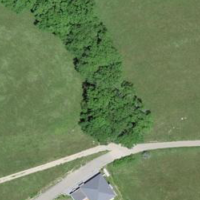
EUNIS habitat code: 24
Species observed at this site:
Salvia pratensis